Interaction volume radius: 10 \u00c5
Interaction volume height: 30 \u00c5
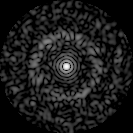
Disorder parameter: 0.8319